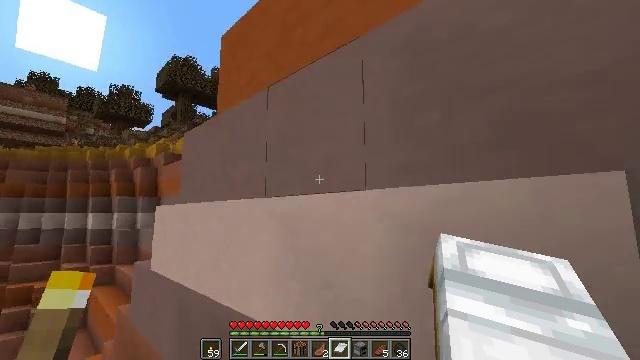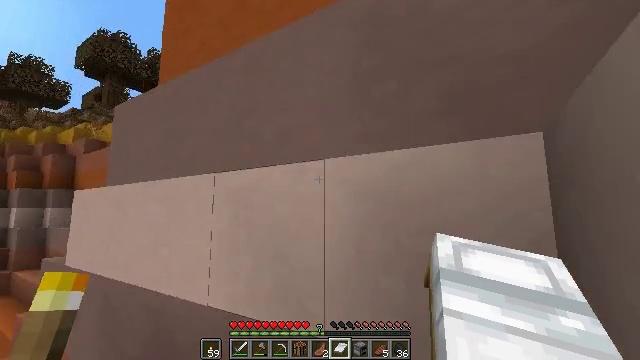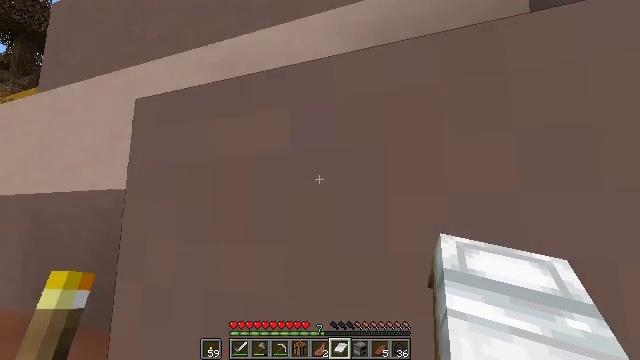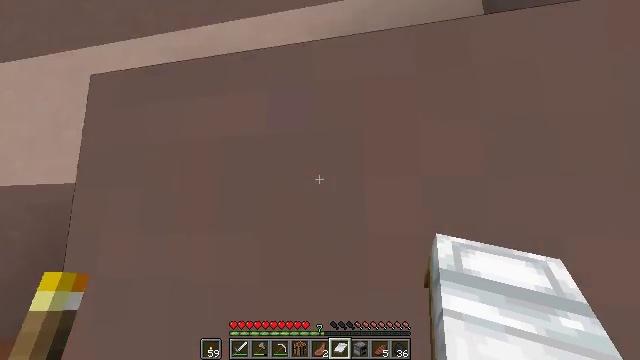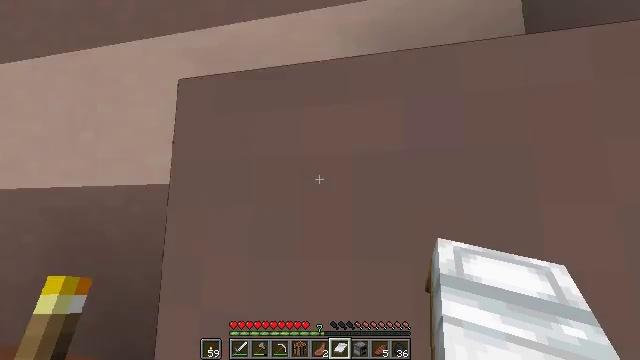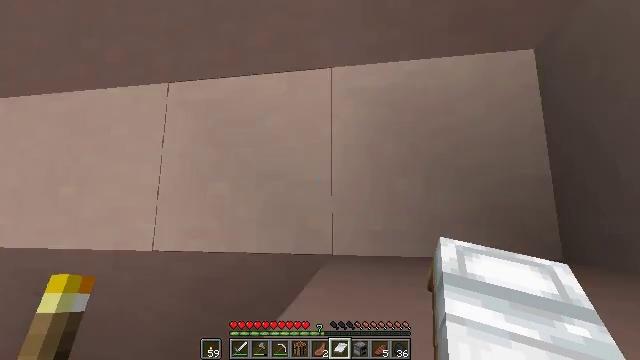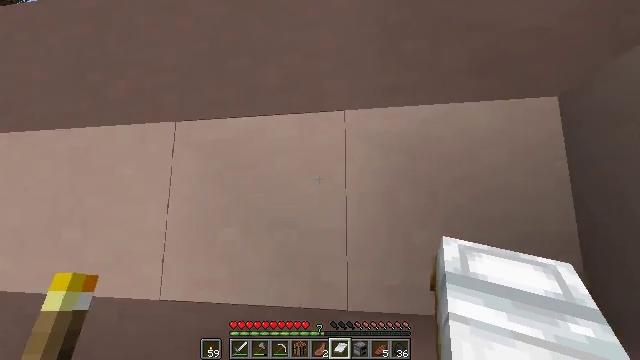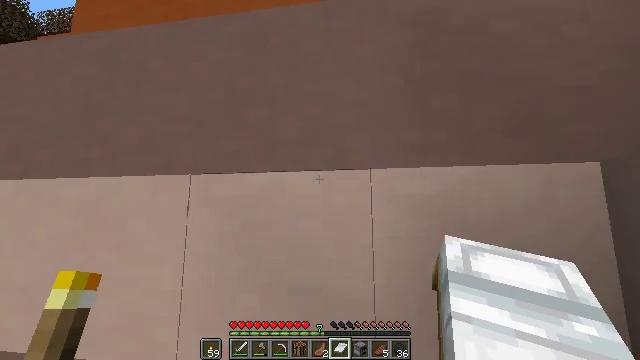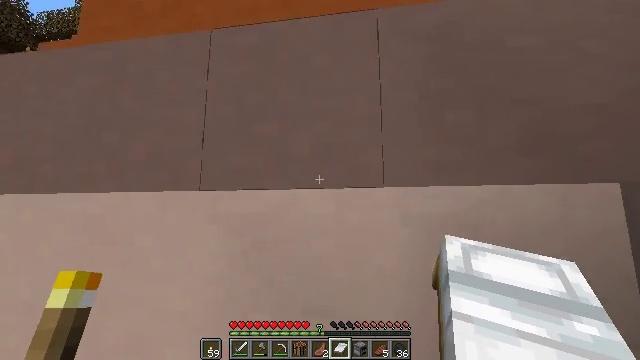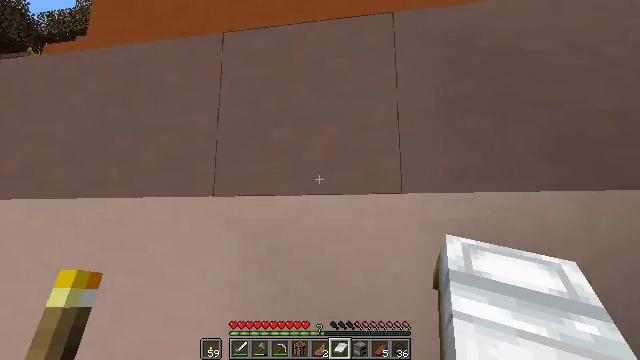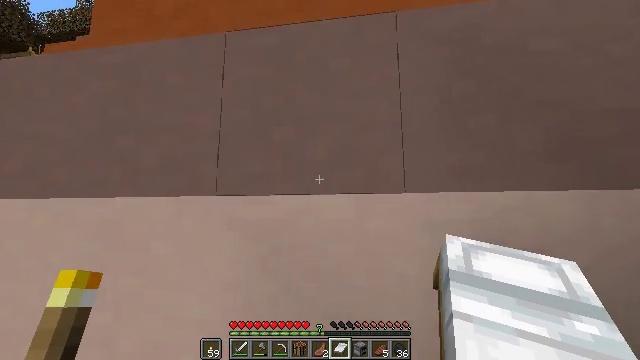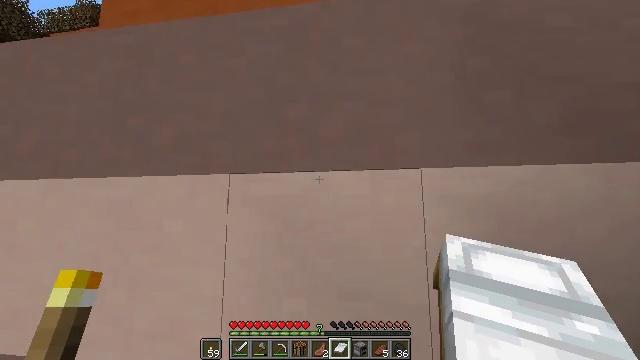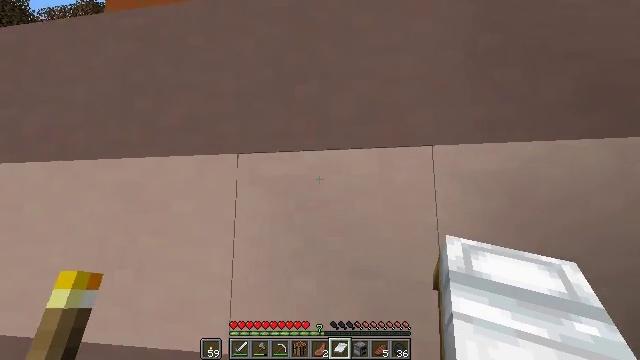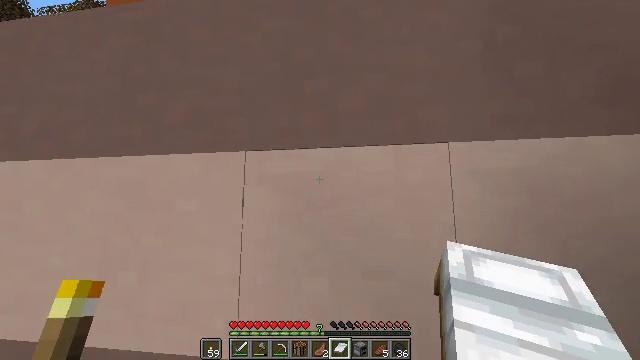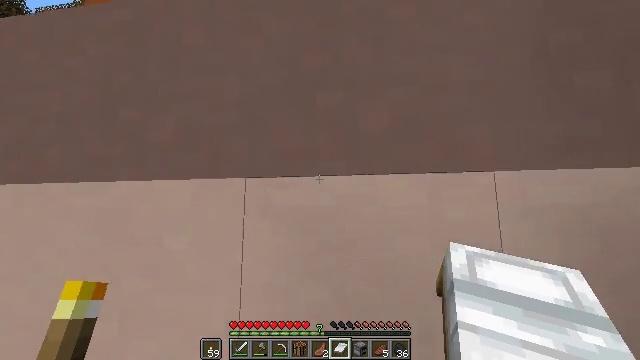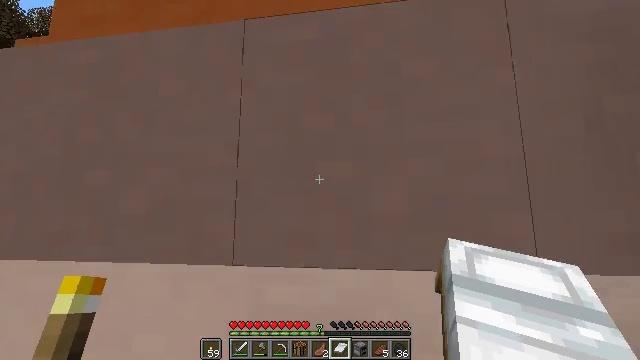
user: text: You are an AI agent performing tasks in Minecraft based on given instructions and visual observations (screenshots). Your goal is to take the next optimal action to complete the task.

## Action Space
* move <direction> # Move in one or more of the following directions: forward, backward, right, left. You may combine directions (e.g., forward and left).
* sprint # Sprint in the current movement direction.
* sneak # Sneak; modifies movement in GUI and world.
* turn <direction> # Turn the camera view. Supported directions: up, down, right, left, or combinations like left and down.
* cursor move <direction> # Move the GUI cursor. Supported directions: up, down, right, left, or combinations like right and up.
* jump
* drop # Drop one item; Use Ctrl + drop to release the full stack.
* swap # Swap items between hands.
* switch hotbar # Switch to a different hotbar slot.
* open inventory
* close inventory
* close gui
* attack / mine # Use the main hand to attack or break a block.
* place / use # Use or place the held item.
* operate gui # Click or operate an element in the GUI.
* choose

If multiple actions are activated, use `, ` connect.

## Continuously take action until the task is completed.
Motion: motion action
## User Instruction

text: Mine the terracotta block.
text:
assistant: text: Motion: move forward, turn right, jump
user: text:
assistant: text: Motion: move forward, turn right, jump
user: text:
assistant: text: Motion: move forward, turn right, jump
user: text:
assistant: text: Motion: move forward, jump
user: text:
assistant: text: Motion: move forward, turn right, jump
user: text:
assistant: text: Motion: move forward, jump
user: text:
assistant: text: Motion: move forward, jump
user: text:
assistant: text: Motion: move forward, jump
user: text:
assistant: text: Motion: move forward, jump
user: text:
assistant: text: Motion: move forward, jump
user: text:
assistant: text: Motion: move forward, jump
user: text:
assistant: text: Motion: move forward, jump
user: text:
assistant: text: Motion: move forward, jump
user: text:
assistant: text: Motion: move forward, jump
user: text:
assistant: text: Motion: move forward, jump
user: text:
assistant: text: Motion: move forward, turn right, jump
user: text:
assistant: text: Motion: move forward, turn right, jump
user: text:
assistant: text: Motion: move forward, turn right, jump
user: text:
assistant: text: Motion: move forward, turn right, jump
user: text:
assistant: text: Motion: move forward, turn right, jump
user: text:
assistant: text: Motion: move forward, turn right, jump
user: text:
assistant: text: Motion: move forward, turn right, jump
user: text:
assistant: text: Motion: move forward, turn right, jump
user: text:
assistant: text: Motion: move forward, turn right, jump
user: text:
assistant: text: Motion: move forward, turn right, jump
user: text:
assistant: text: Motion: move forward, turn right, jump
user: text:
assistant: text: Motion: move forward, turn right, jump
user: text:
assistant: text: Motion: move forward, turn right, jump
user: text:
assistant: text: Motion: move forward, jump
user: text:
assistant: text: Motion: move forward, jump